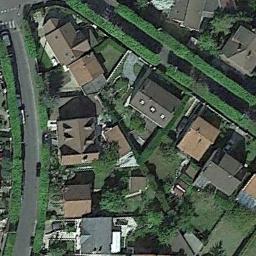
Label: residential